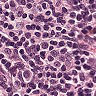
Metastatic tissue present: no